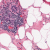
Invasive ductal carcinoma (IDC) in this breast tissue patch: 0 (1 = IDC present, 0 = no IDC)